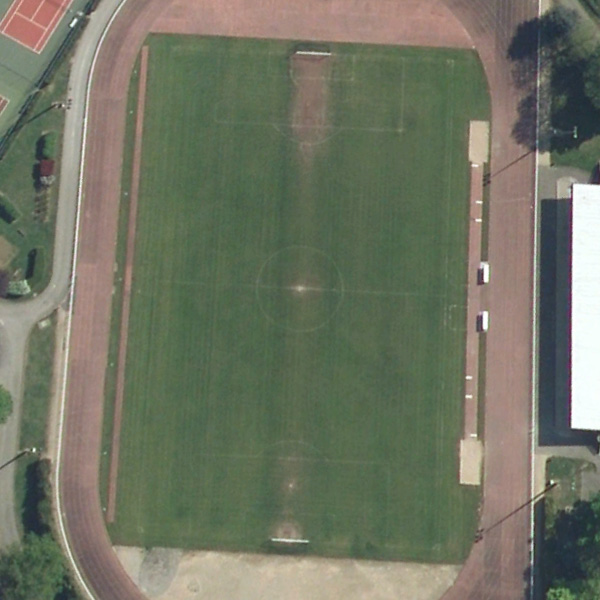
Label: Playground